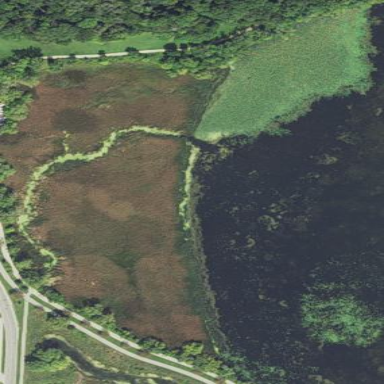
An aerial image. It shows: Marshy wetland area.